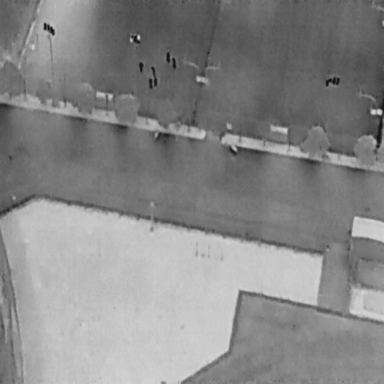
There are six People in the infrared image.